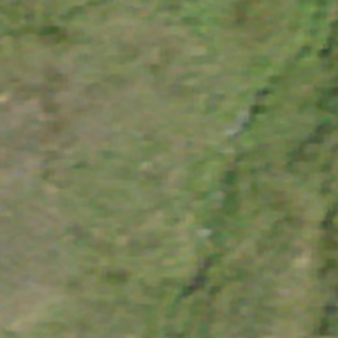
Label: other